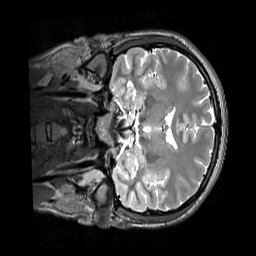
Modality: T2w
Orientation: coronal
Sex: male
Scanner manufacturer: siemens
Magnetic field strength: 3 T
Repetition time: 3.2 s
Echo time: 0.409 s